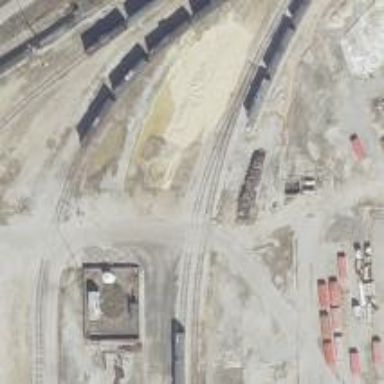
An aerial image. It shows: Railway spur service.